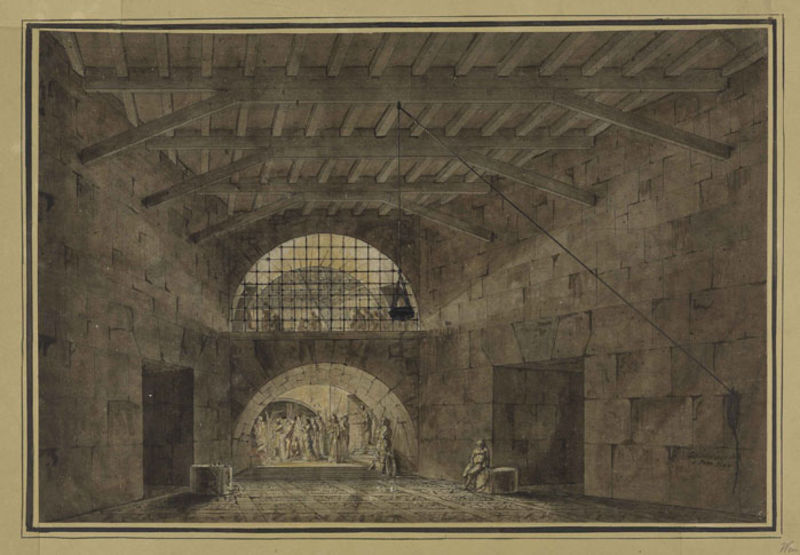
Titel: Entwurf eines Kerkers
Künstler: Friedrich Weinbrenner
Standort: Karlsruhe
Institution: Staatliche Kunsthalle Karlsruhe
Schlagwörter: arch, arches, people, white, window, bench, black, wall, brown, wood, greek, man, roman, stone, roof, light, sketch, sculpture, door, walls, bricks, ceiling, gate, prison, statues, museum, book, cave, beams, buch, bild, prisoner, bars, dungeon, kerker, romen, xeiling, musee, verlies